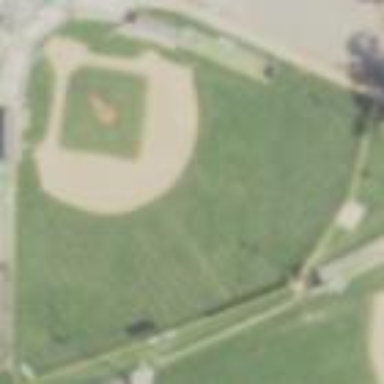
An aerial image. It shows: Baseball pitch for leisure and sports activities.